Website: walmart
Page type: customer-info-address
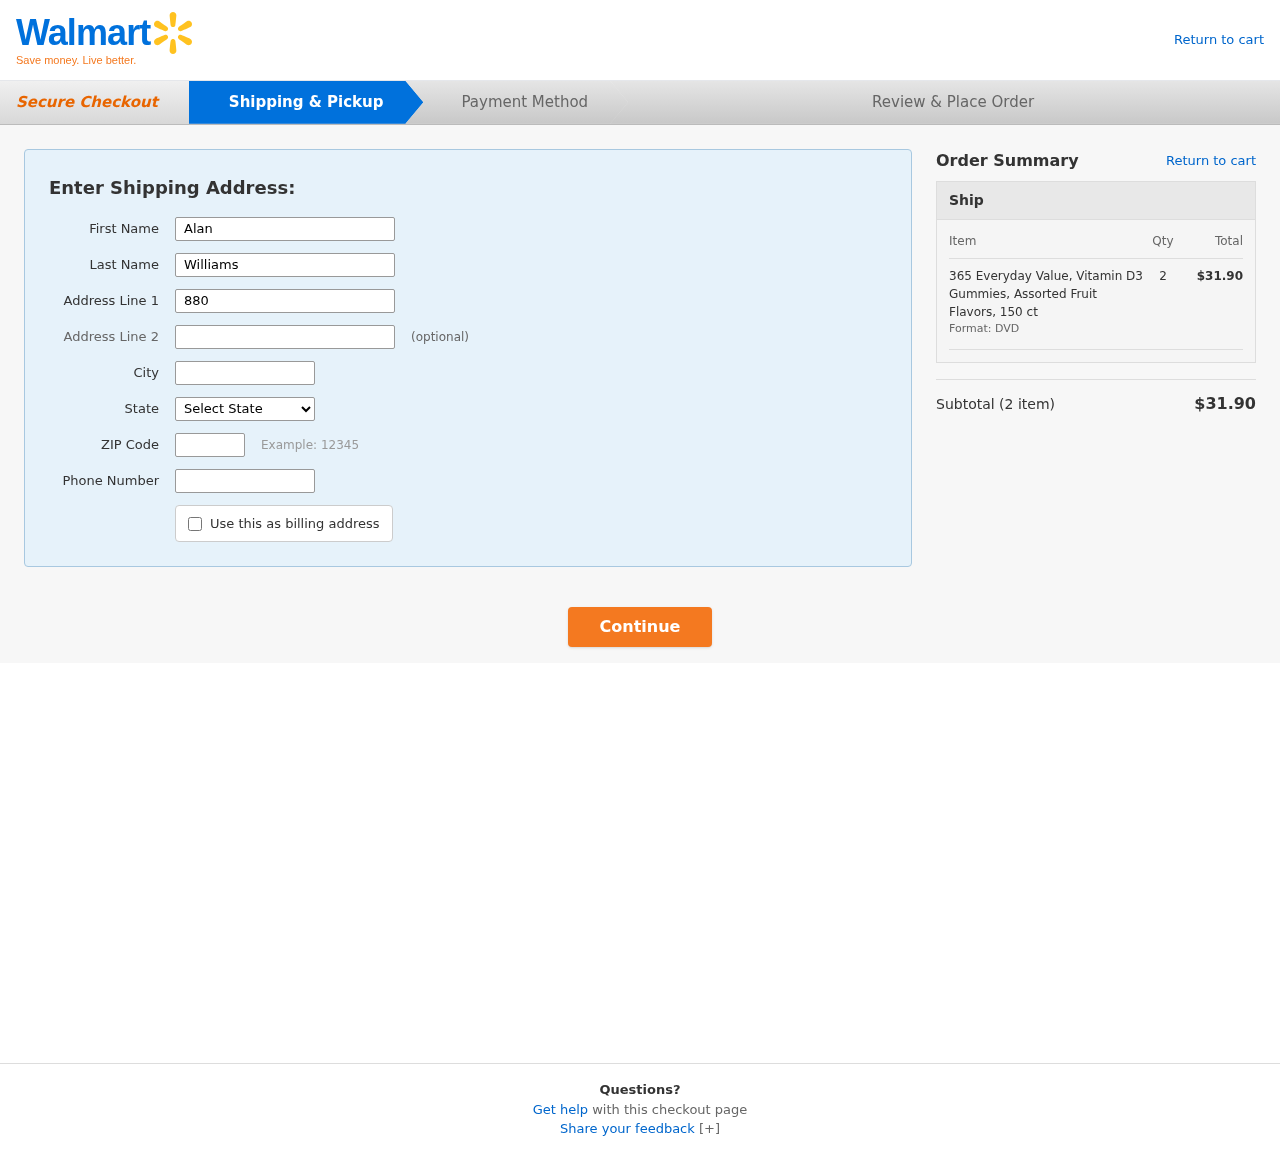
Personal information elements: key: PII_CITY
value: Stacyview
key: PII_FIRSTNAME
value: Alan
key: PII_LASTNAME
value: Williams
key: PII_PHONE
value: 2723188699
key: PII_POSTCODE
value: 76979
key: PII_STATE
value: Illinois
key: PII_STREET
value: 880 Shelton Throughway
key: PII_STREET2
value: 11231 Karen Plaza
Product elements: key: PRODUCT1_NAME
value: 365 Everyday Value, Vitamin D3 Gummies, Assorted Fruit Flavors, 150 ct
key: PRODUCT1_QUANTITY
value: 2
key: PRODUCT1_LINE_TOTAL
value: $31.90
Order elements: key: ORDER_NUM_ITEMS
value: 2
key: ORDER_SUBTOTAL
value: $31.90